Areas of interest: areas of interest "Harbin Military Industry Memorial Hall"
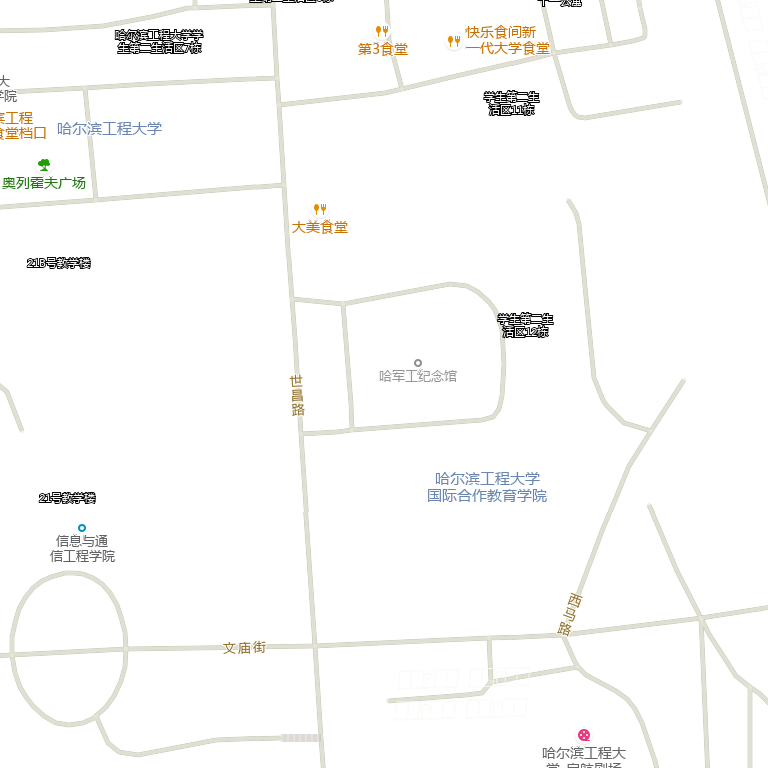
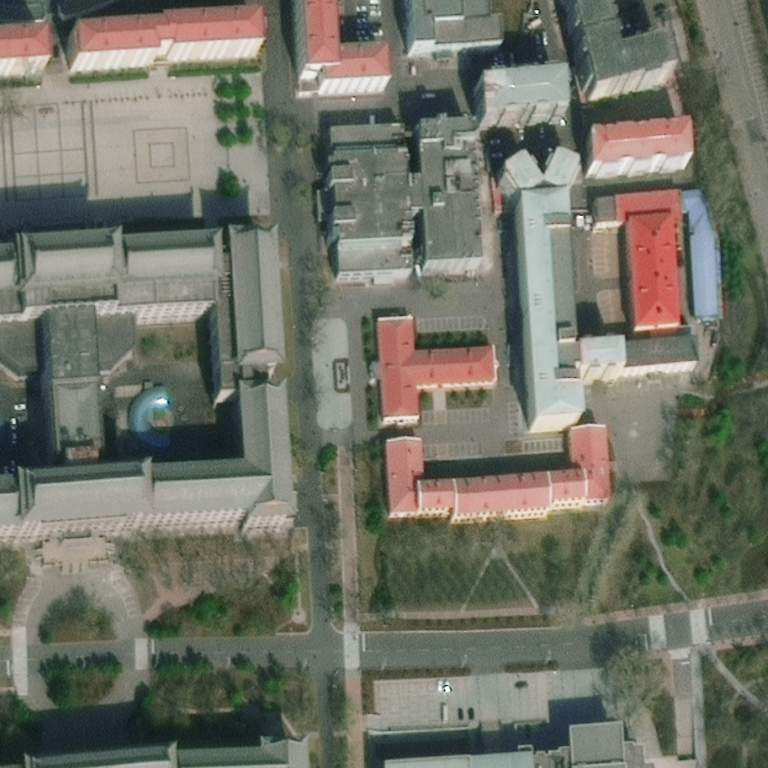